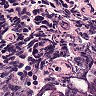
Metastatic tissue present: no